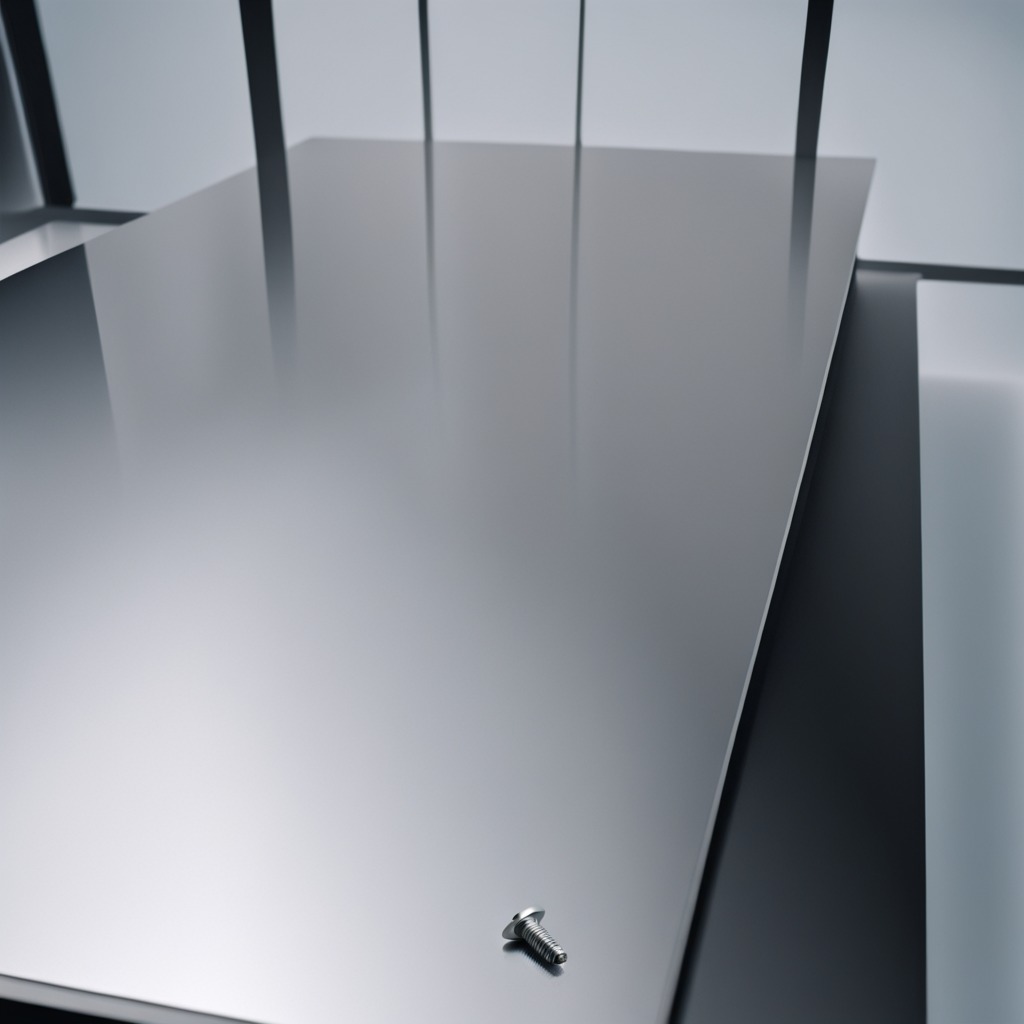
A metal screw is lying on a stainless steel table in a high-end prototyping lab.